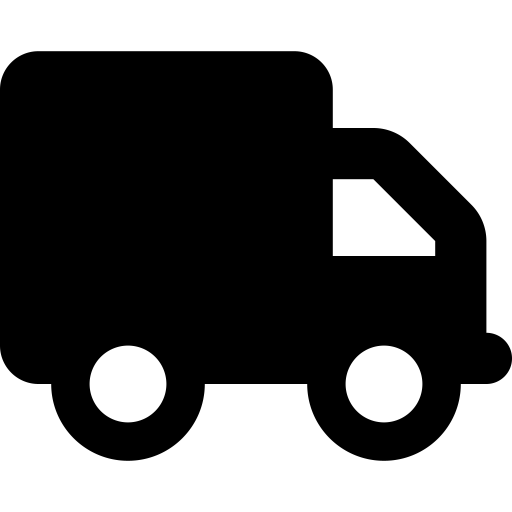
Tags: icon, FontAwesome, fa-icon, solid, truck